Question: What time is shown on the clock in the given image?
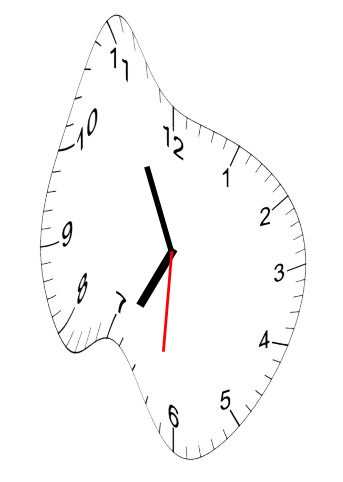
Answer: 06:55:31